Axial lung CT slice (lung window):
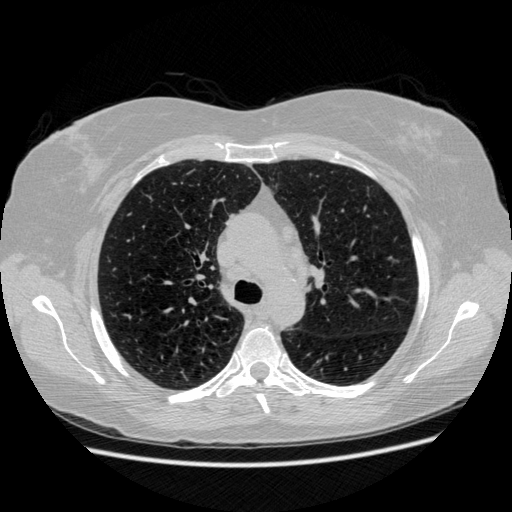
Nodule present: no